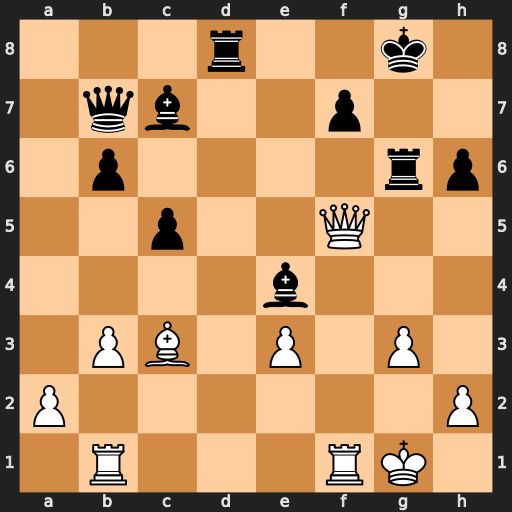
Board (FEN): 3r2k1/1qb2p2/1p4rp/2p2Q2/4b3/1PB1P1P1/P6P/1R3RK1
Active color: w
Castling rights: -
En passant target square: -
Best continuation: Qxf7#